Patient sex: M
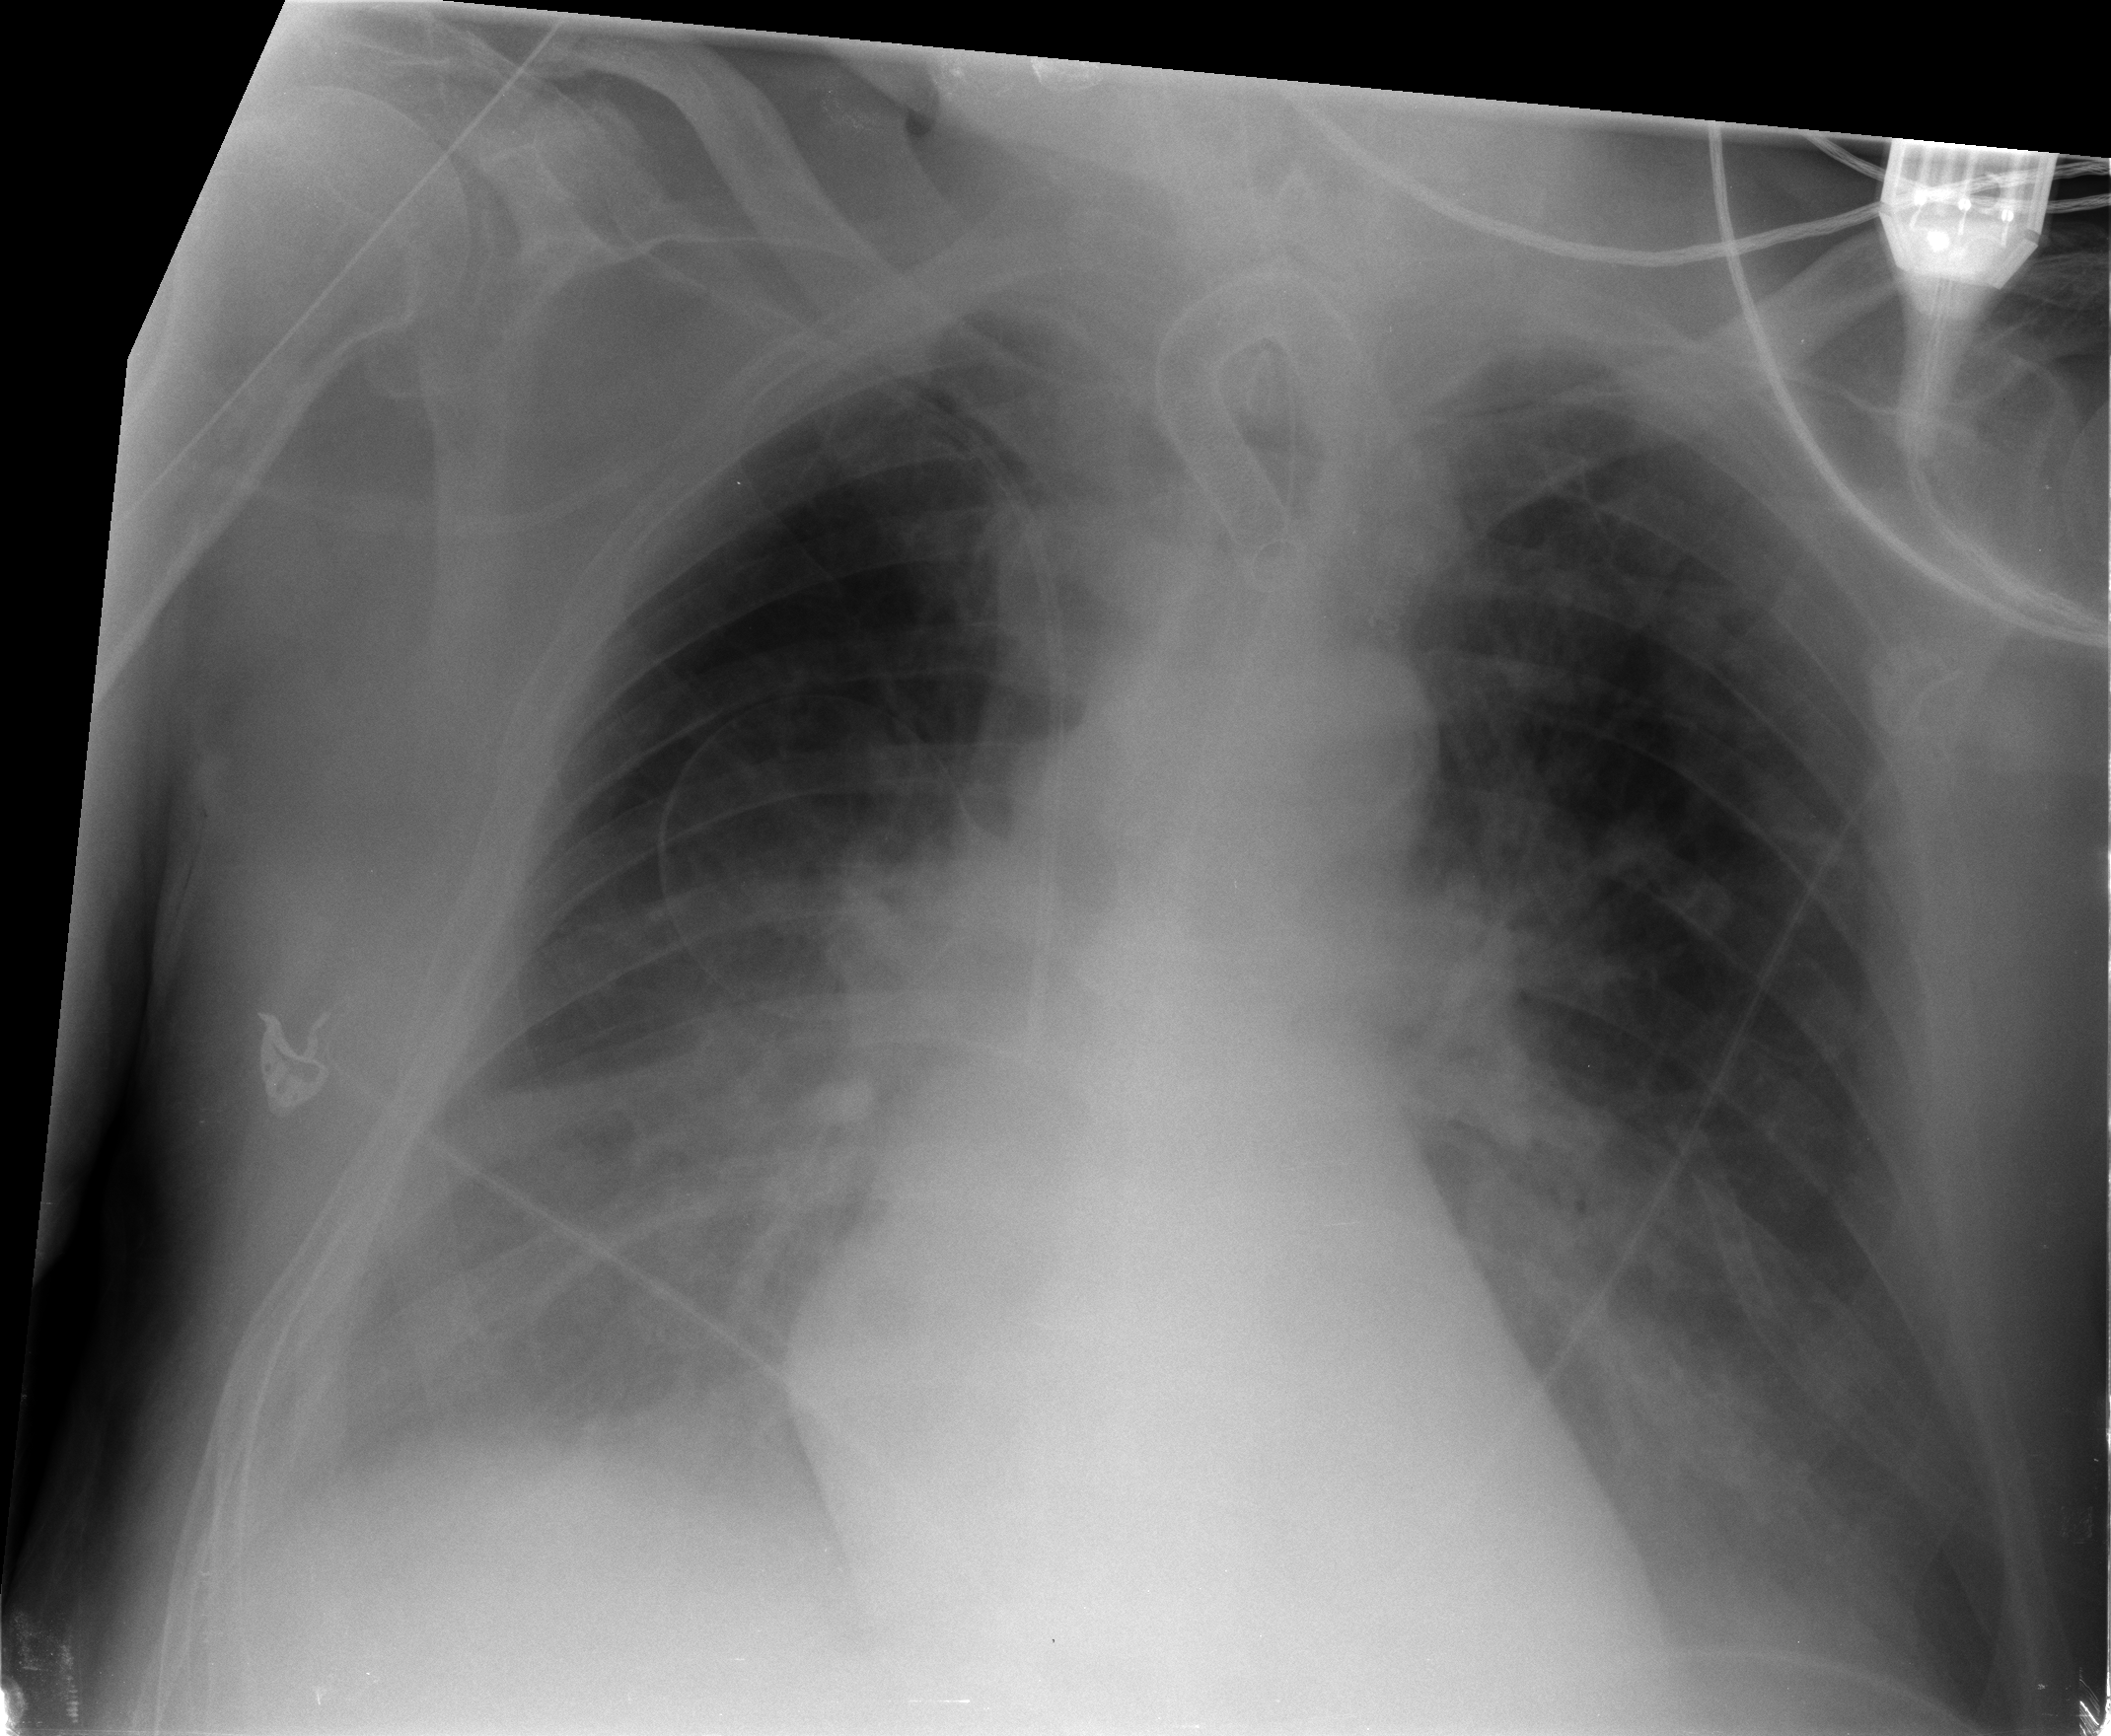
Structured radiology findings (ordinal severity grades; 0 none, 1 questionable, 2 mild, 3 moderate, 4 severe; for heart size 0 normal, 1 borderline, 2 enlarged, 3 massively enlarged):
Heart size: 1
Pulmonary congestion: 2
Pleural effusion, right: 2
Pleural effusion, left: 2
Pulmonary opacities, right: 2
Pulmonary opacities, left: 2
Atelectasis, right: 2
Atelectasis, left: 2